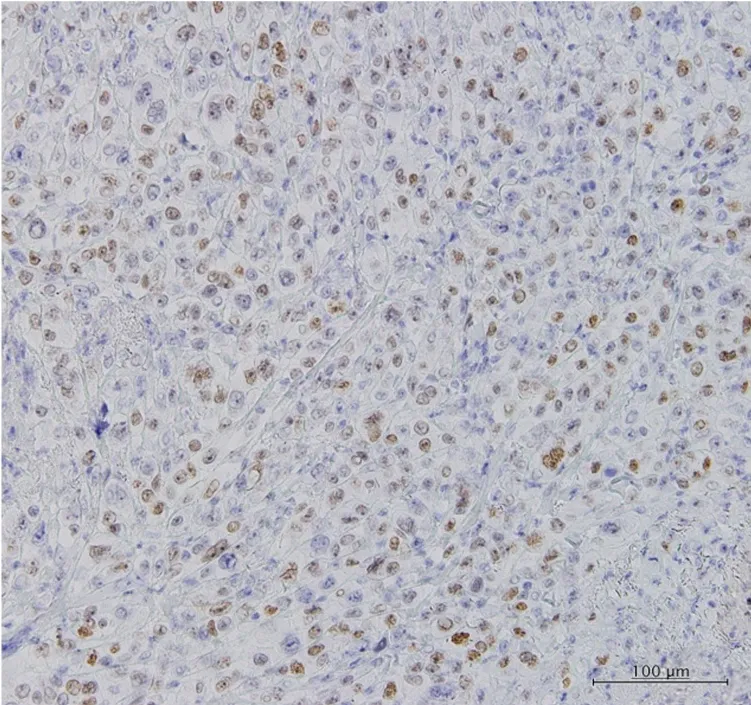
Histopathological findings. . B: Tumor cells were positive for p63 (marker of basal cells) (original magnification x200).
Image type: pathology (immunostaining)